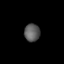
Tissue: lung
Cell type: Fibroblasts
Senescence score: 0.5569
Nuclear area (px): 271
Mean DAPI intensity: 91.771